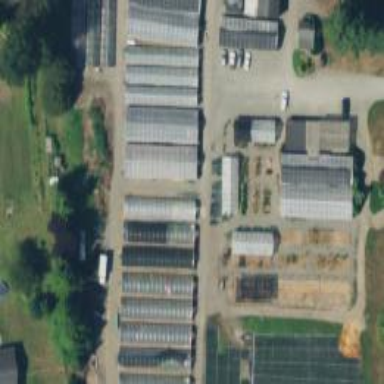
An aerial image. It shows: Greenhouse used for horticulture.